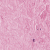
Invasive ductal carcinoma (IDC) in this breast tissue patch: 0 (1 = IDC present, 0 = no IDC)